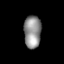
Tissue: lung
Cell type: Others
Senescence score: 0.1903
Nuclear area (px): 550
Mean DAPI intensity: 143.265